На горизонтальной плоскости покоится петля с током $I$ радиуса $R$ (см. рисунок).
Найдите значение индукции магнитного поля на расстоянии $L$ ($\gg R$) от центра петли $O$ в точке $P_1$, лежащей на вертикальной оси, проходящей через $O$
Найдите значение индукции магнитного поля на расстоянии $L$ ($\gg R$) от центра петли $O$ в точке $P_2$, лежащей в горизонтальной плоскости
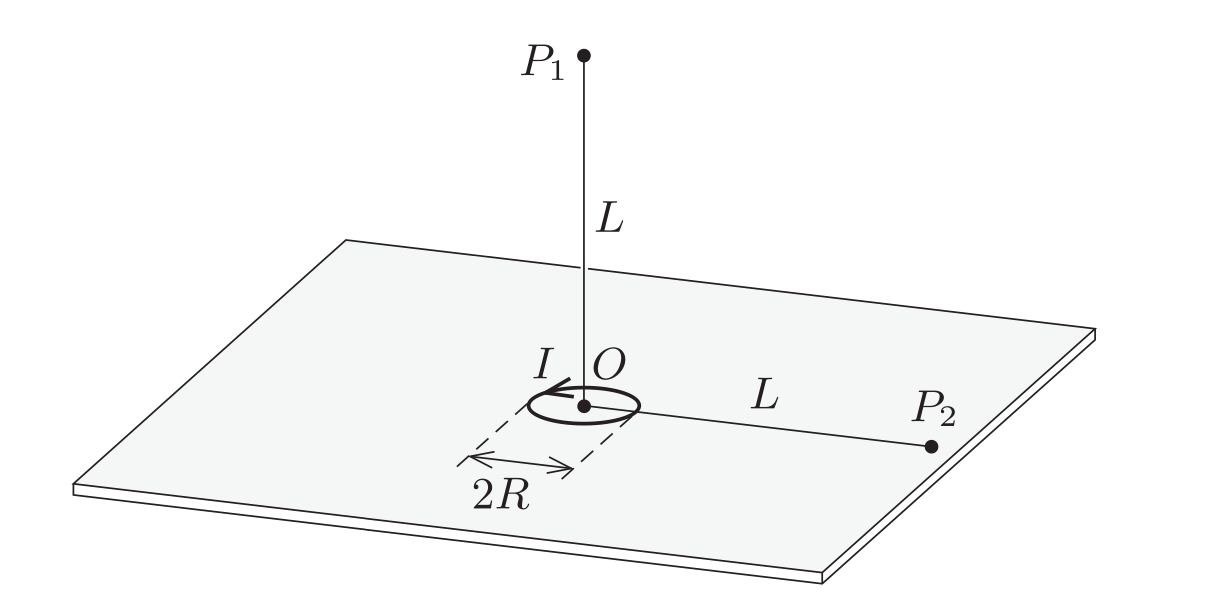
Найдите значение индукции магнитного поля на расстоянии $L$ ($\gg R$) от центра петли $O$ в точке $P_1$, лежащей на вертикальной оси, проходящей через $O$
Ответ: $B = \frac{\mu_0IR^2}{2L^3}$

Найдите значение индукции магнитного поля на расстоянии $L$ ($\gg R$) от центра петли $O$ в точке $P_2$, лежащей в горизонтальной плоскости
Ответ: $B = \frac{\mu_0IR^2}{4L^3}$
Темы:
T, ★, Электромагнетизм, Магнитостатика, Расчет полей, 200 задач